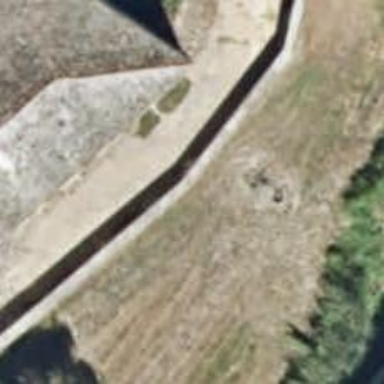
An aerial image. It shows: Wall is shown in the image.